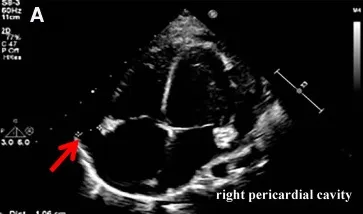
Echocardiography (on admission) showed pericardial effusion: (A) posterior pericardial cavity of 7.6 mm.
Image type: radiology (ultrasound)